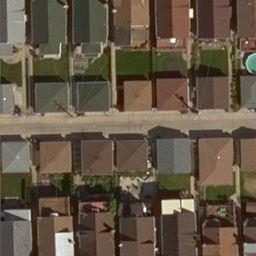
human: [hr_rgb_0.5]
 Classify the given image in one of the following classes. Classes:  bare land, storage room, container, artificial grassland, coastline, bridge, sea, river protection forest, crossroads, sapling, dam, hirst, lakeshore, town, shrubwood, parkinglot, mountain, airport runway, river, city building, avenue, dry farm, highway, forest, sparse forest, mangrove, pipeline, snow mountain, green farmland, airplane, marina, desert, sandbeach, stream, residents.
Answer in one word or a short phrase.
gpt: residents